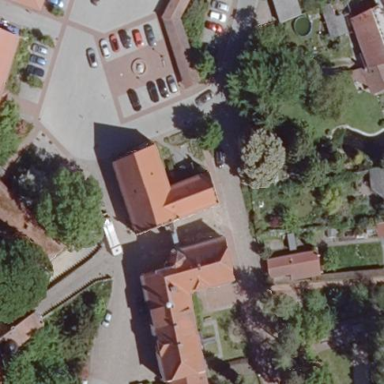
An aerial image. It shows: Town hall building.